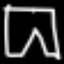
Label: pants